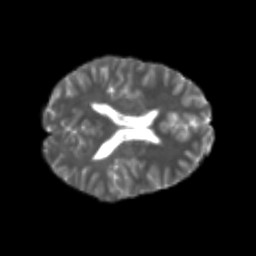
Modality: T2w
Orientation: axial
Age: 20
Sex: male
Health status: healthy
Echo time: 0.074 s